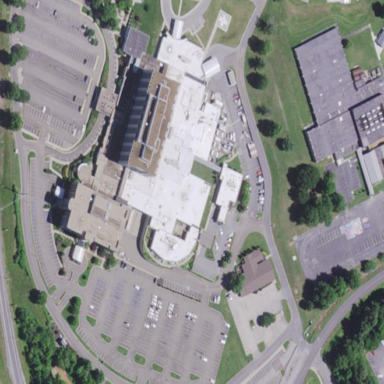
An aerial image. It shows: Healthcare facility identified as hospital.